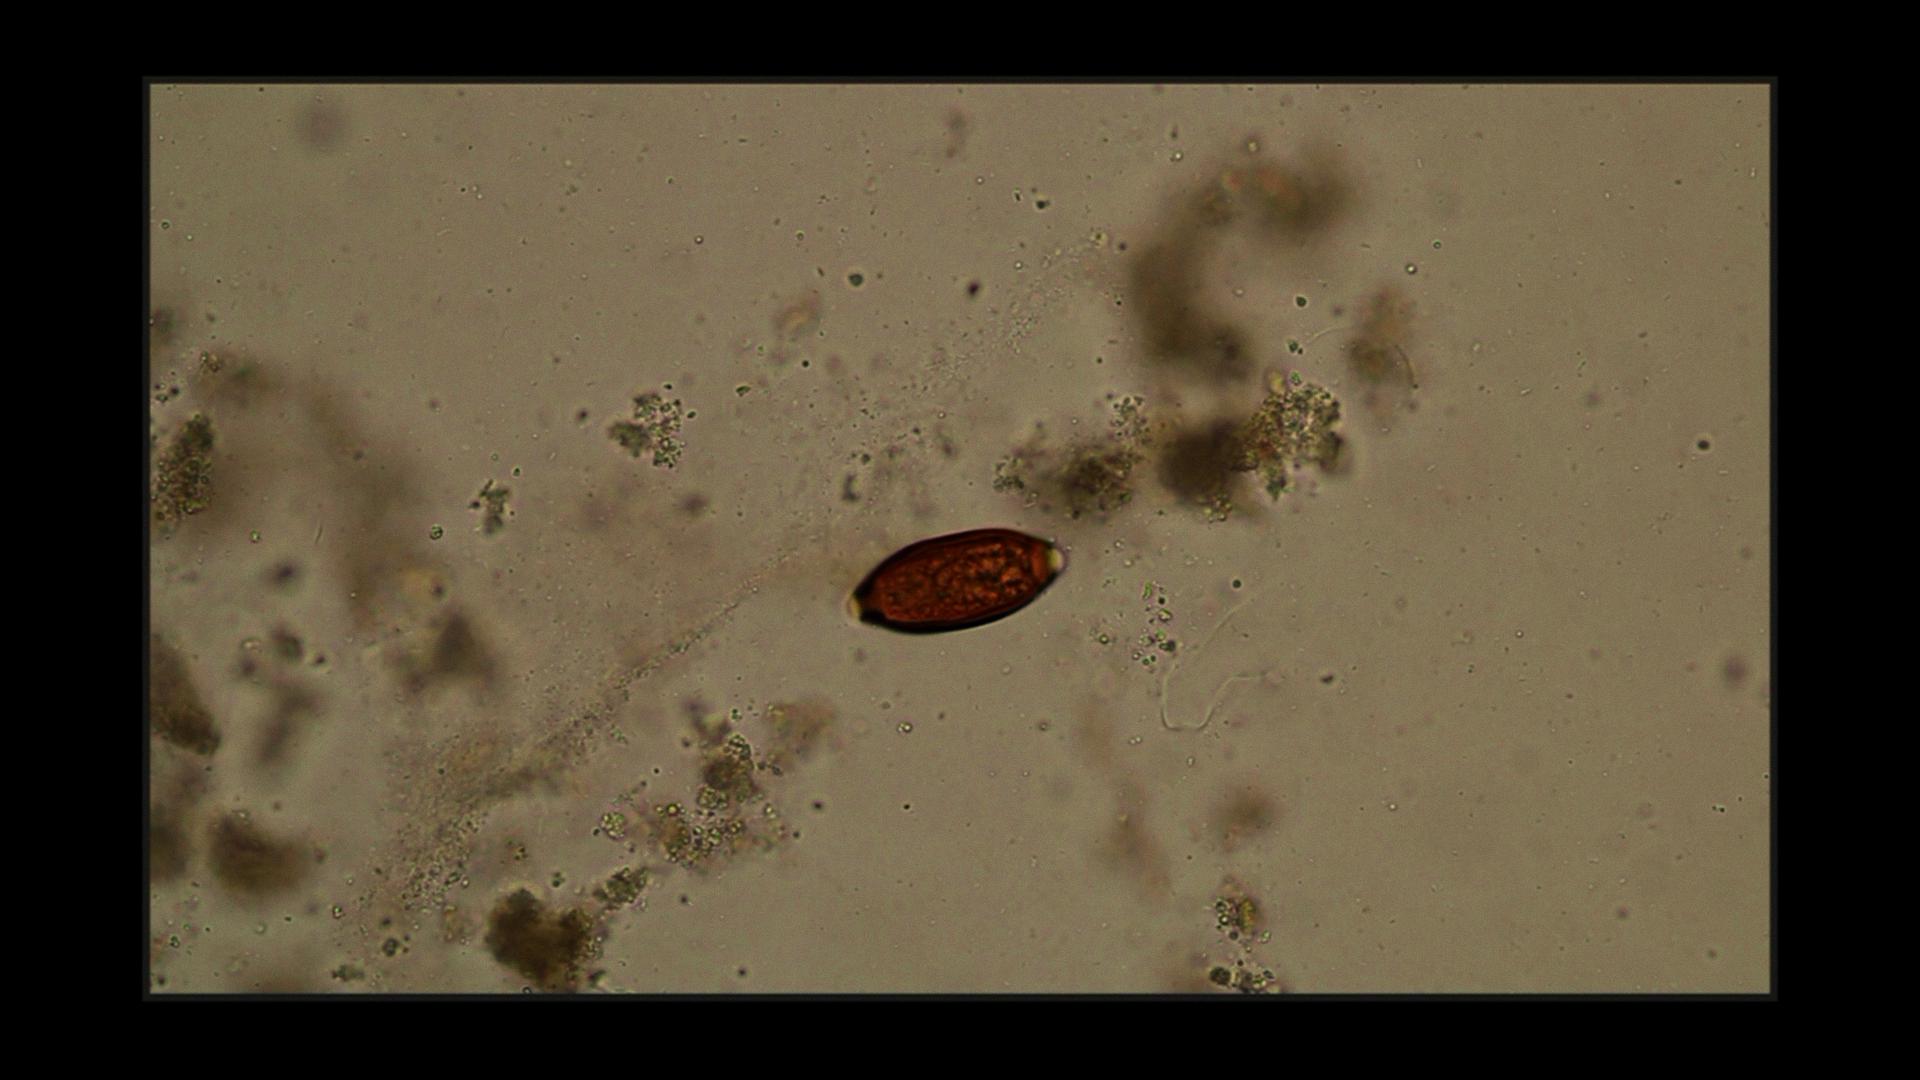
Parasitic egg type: Trichuris trichiura